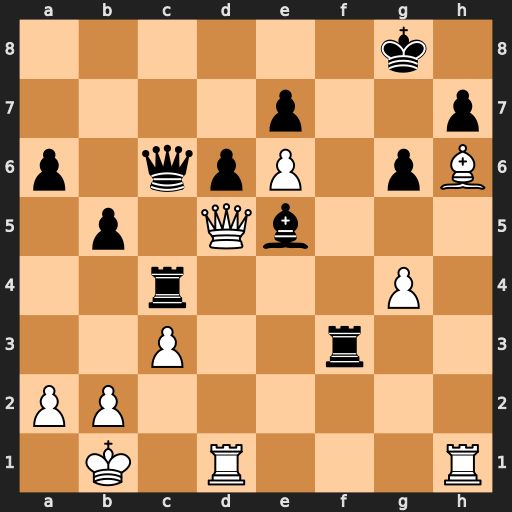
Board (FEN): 6k1/4p2p/p1qpP1pB/1p1Qb3/2r3P1/2P2r2/PP6/1K1R3R
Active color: w
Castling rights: -
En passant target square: -
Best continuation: Qxe5 Qe4+ Qxe4